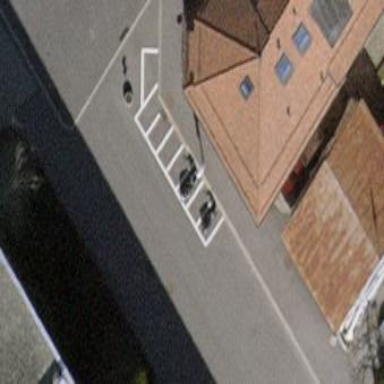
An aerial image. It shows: Motorcycle parking area.